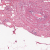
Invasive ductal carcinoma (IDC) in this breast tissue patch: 0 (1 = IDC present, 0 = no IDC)